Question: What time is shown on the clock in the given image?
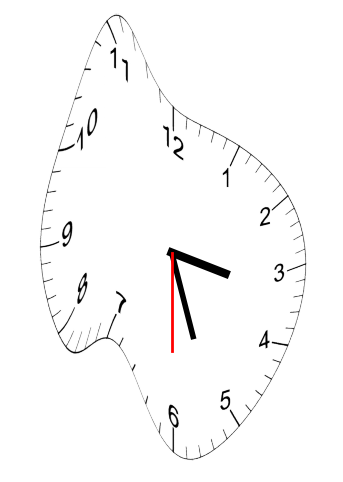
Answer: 03:26:30